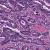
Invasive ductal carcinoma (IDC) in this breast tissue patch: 1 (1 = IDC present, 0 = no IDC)